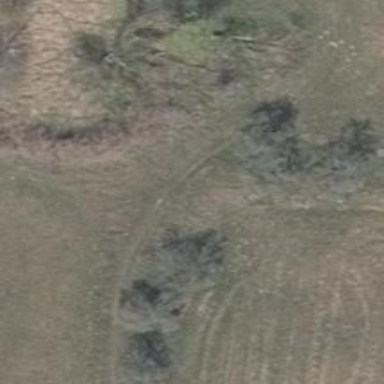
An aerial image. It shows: Grassy track road with grade 4 track type.